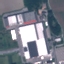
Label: Industrial